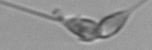
Label: Asterionellopsis_glacialis